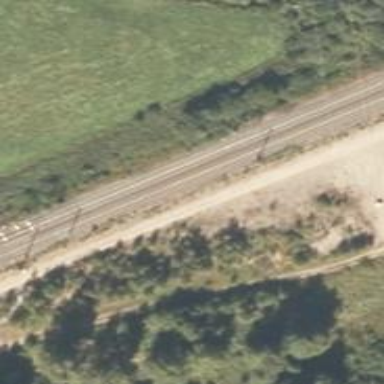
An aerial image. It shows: Railway track with continuous electrified contact line.